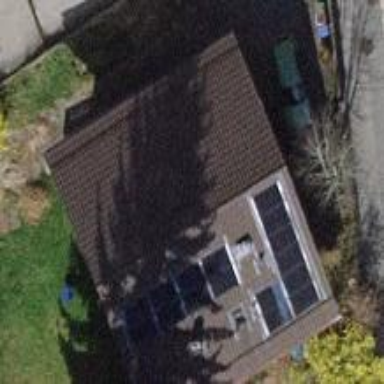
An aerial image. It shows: Detached building with gabled roof.